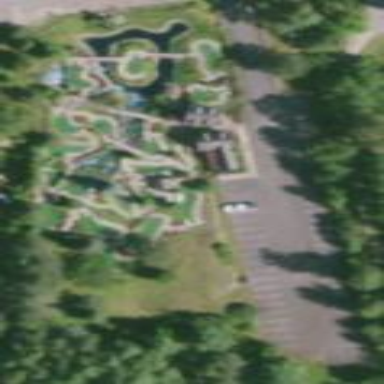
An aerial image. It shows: Miniature golf course.